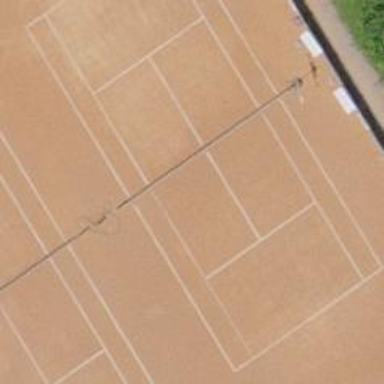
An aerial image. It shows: Tennis court on the leisure land pitch.